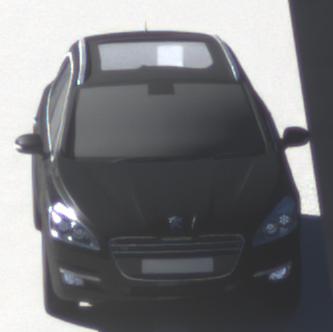
Make: Peugeot
Model: 508 SW 120 VTi
Detailed model: 508 (I) SW
Model produced from: 2011/03
Model produced until: 2014/05
Doors: 5
Color: black
Road condition: dry road
Daytime: morning or afternoon
Contrast: high contrast